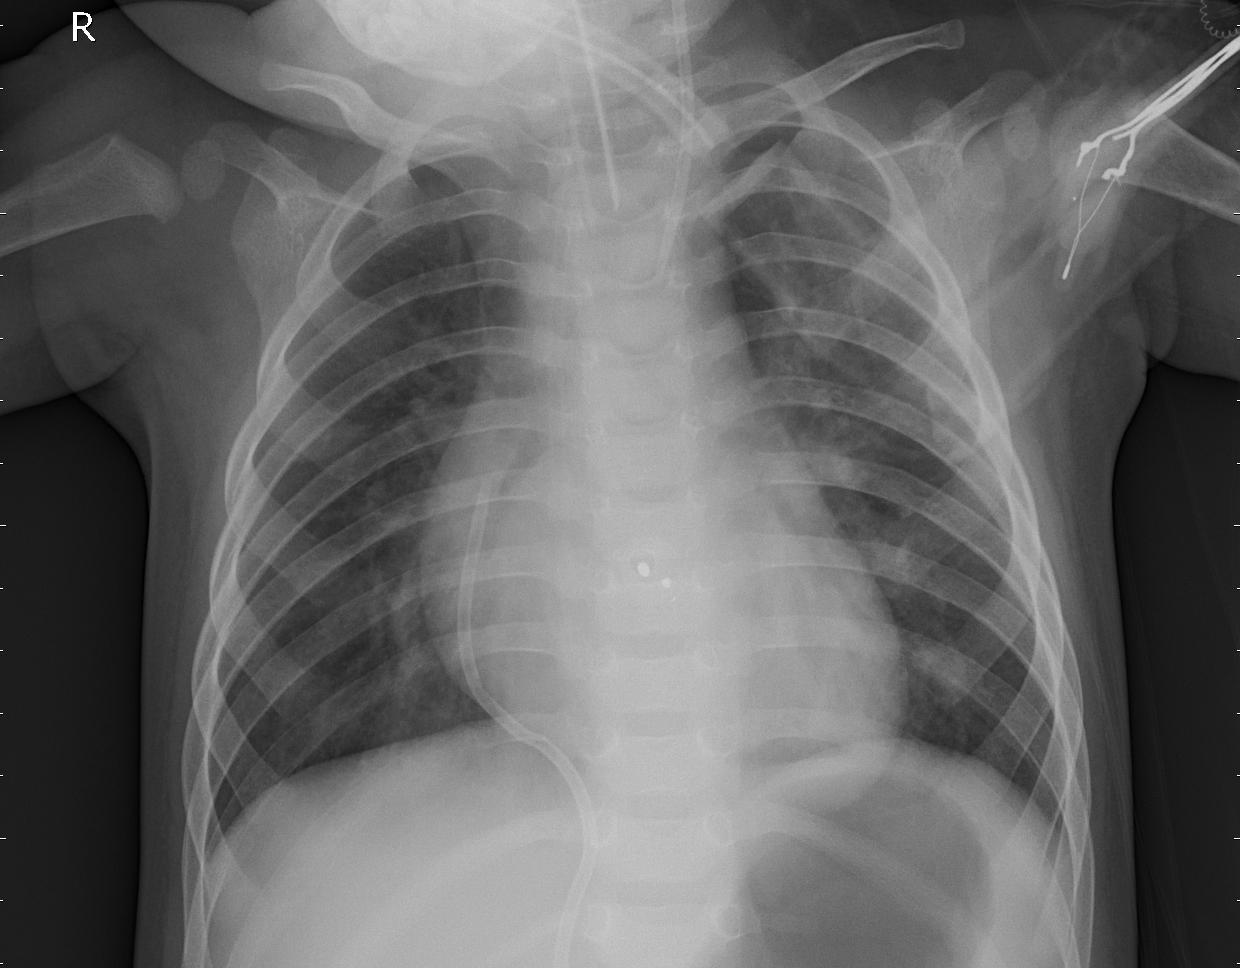
Diagnosis: PNEUMONIA